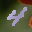
Label: 4